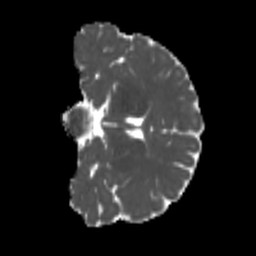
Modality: MD
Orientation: coronal
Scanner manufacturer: siemens
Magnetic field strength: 3 T
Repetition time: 4 s
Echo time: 0.0594 s